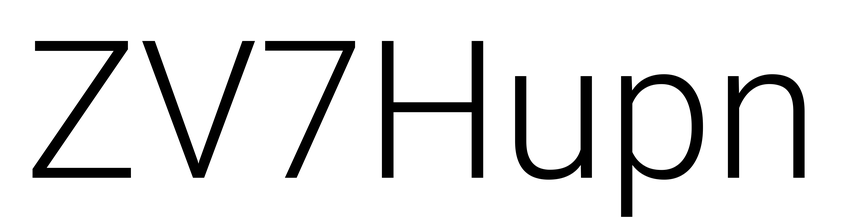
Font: Roboto_Light